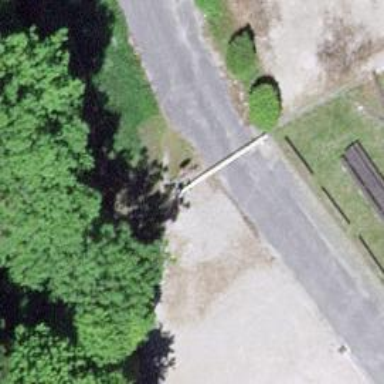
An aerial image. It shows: Swing gate barrier.